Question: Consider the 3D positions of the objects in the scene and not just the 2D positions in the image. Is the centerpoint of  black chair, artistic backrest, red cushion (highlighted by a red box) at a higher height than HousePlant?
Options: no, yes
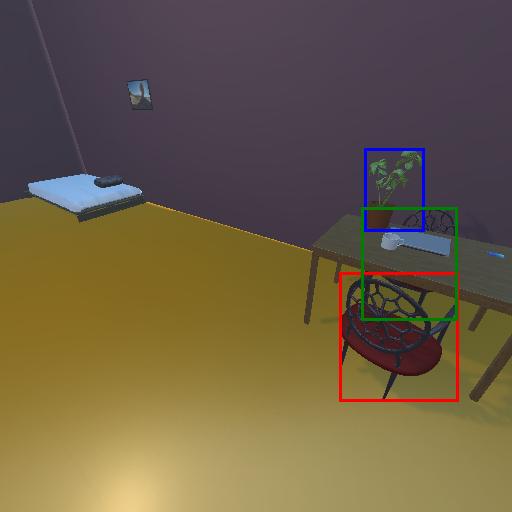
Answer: no